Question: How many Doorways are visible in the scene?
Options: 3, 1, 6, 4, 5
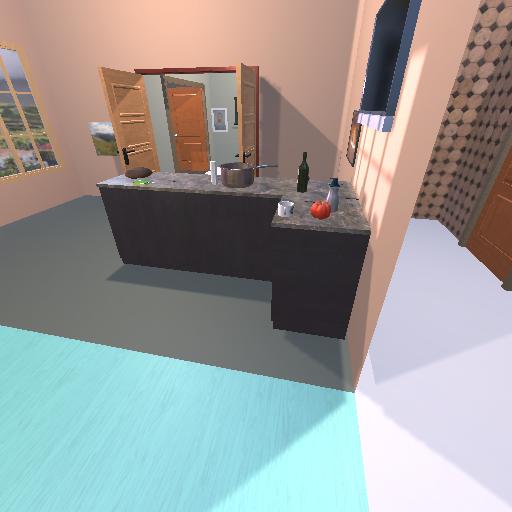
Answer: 3